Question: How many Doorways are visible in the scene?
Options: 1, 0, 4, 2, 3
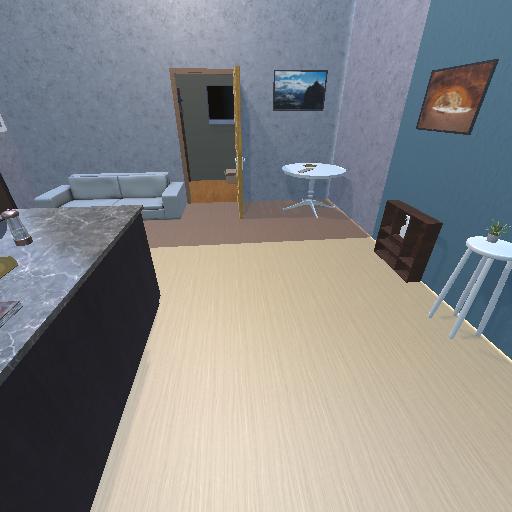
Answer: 1